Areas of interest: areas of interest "Jing'an Tennis Court (Guangyan Road)"
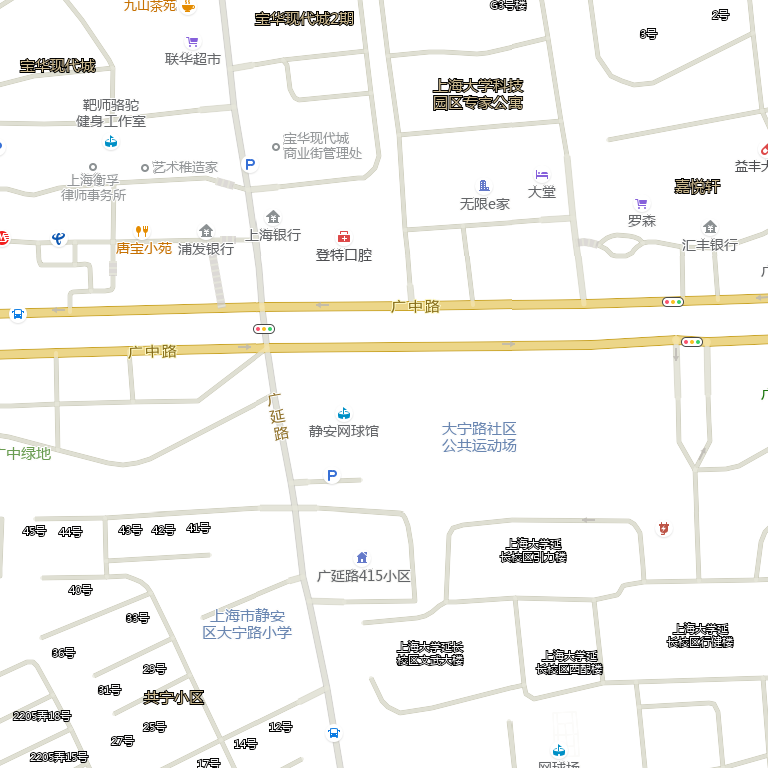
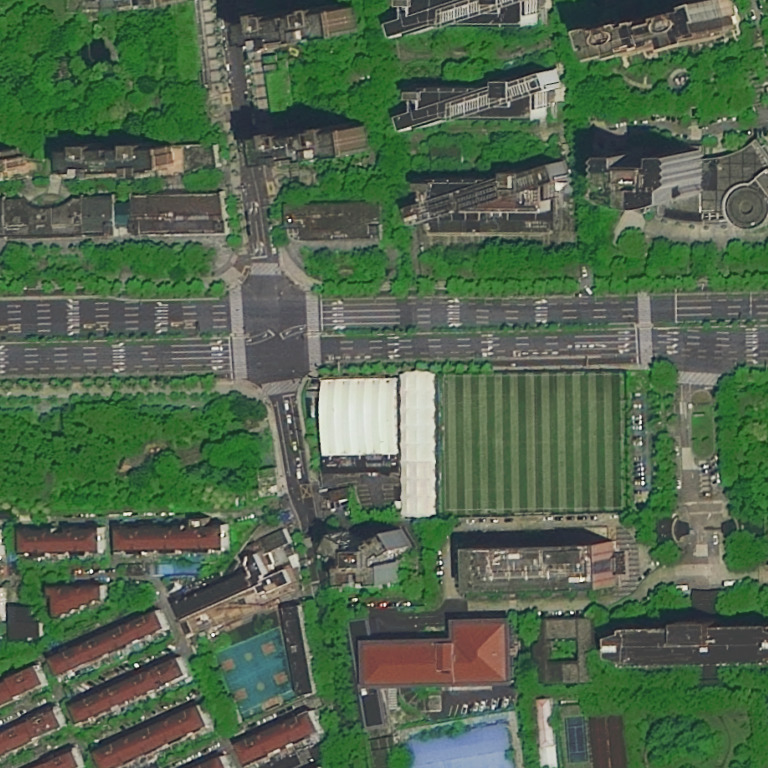